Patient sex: M
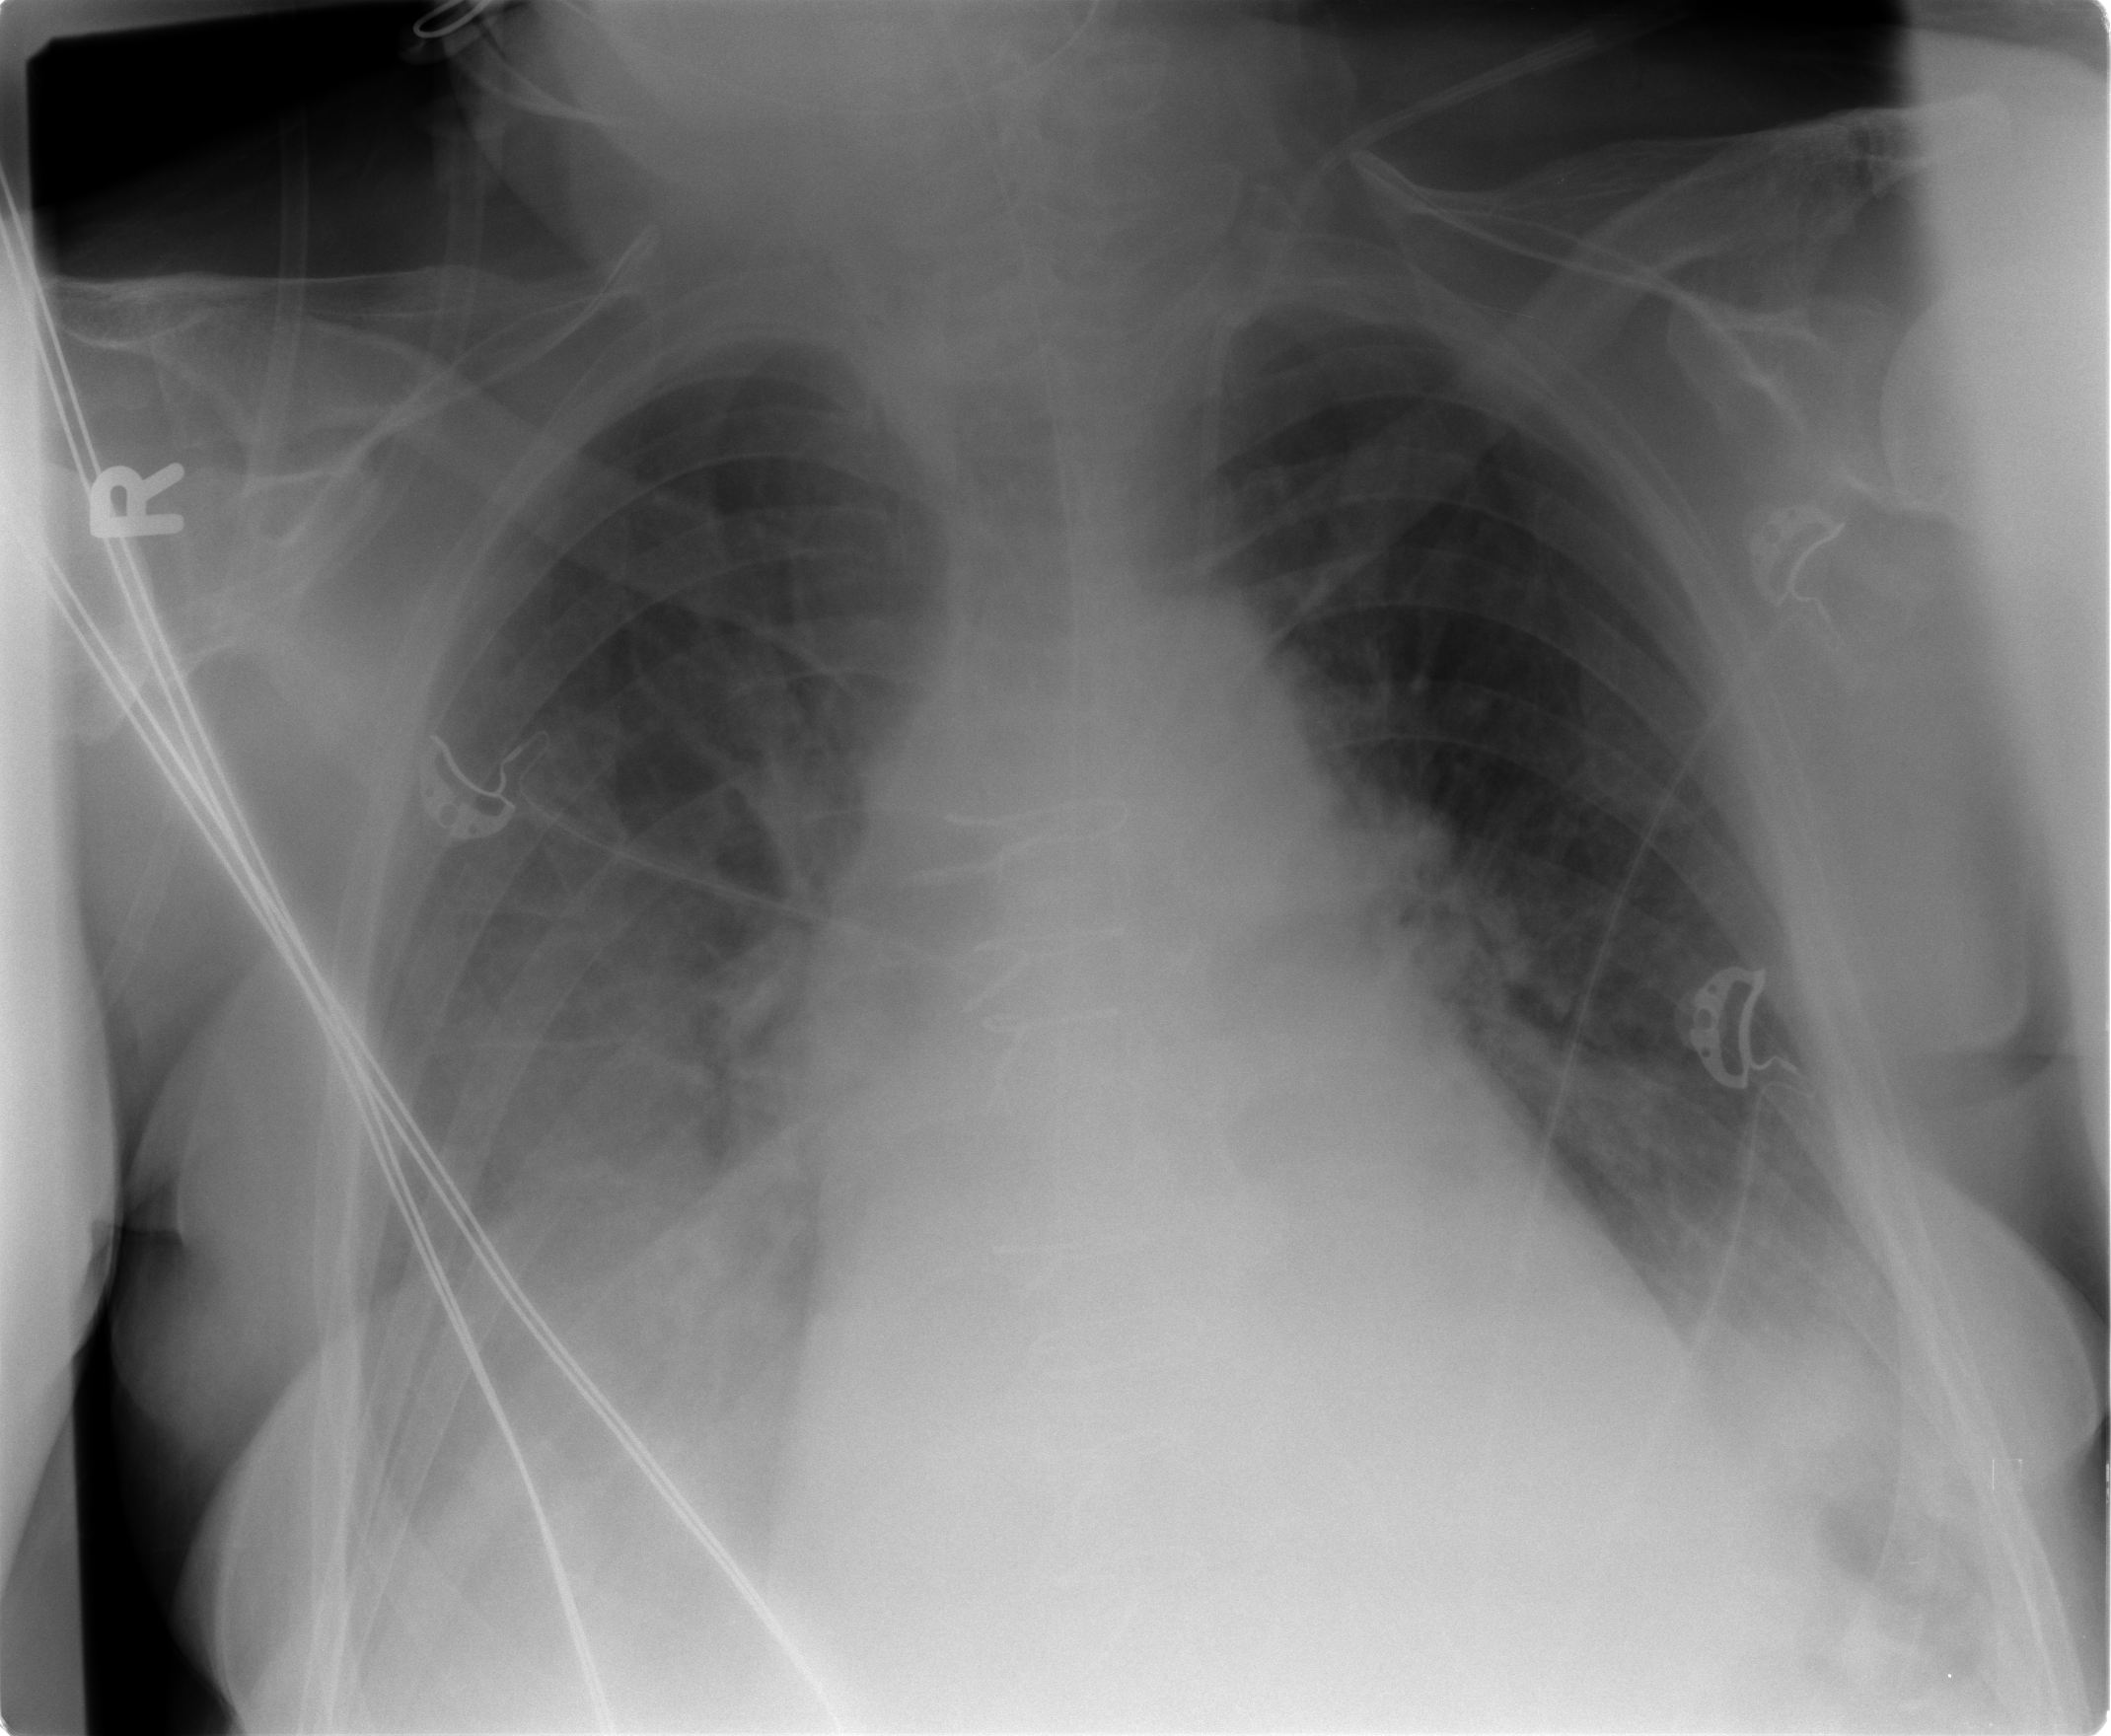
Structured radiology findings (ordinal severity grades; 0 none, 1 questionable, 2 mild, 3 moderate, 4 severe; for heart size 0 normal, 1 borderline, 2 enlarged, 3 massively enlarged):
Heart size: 2
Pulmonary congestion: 2
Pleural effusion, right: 3
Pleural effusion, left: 1
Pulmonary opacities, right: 2
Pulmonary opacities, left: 0
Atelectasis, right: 2
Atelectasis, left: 2